Question: I use angularjs and angular-google-chart directive to make PieChart.
This is a working* example on <URL>

The A pie is with true data but i want to render something like B pie because I have on element ('mnhn') who have 99% of the data and the others elements are almost unselecteable on hover.
This is A pie rows data :
'''
var rows =[
{"c":[{"v":"mnhn"},{"v":<PHONE>}]},
{"c":[{"v":"um2"},{"v":36042}]},
{"c":[{"v":"mhnaix"},{"v":25346}]},
...
];
'''
This is B pie rows data
'''
// the only change is that i divided the value for "mnhn" by 15 and add the "f" property
var rows =[
{"c":[{"v":"mnhn"},{"v":420792.2,"f":<PHONE>}]},
{"c":[{"v":"um2"},{"v":36042,"f":36042}]},
{"c":[{"v":"mhnaix"},{"v":25346,"f":25346}]},
...
]
'''
Now the chart use the "v" property to calculate the percent but it also display this (wrong) percent on the tooltip on hover. I want to remove the percent from the tooltip or replace it by the "f" property (which can be a percent that i calculate).
Using with "f" property make the google-chart.js crash.
Any advice please ?
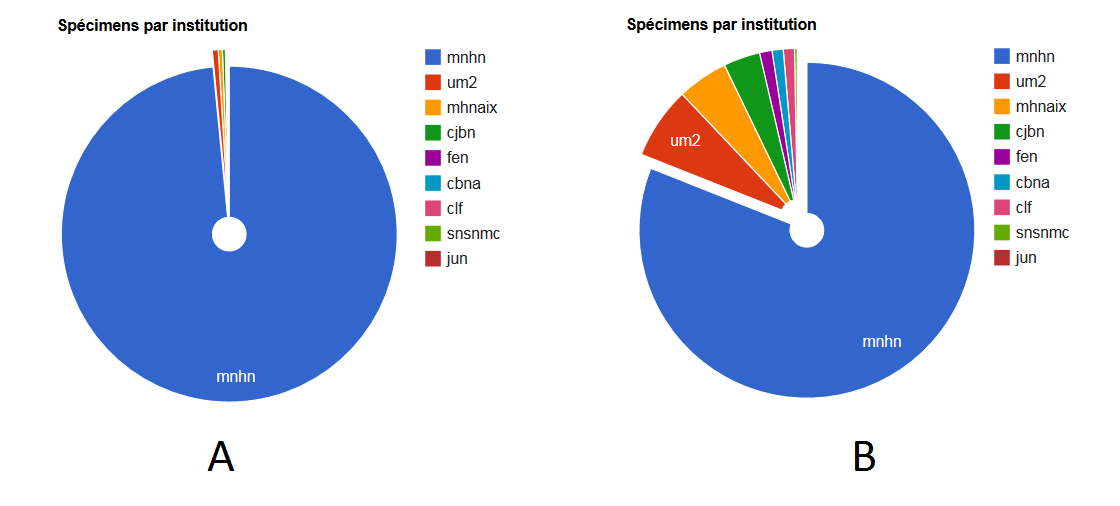
Answer: problem solved.
The plunckr was updated too.
'''
var rows =[
{"c":[{"v":"mnhn"},{"v":420792.2,"f":"<PHONE>"}]},
{"c":[{"v":"um2"},{"v":36042,"f":"36042"}]},
{"c":[{"v":"mhnaix"},{"v":25346,"f":"25346"}]},
...
'''
]
It display only the "f" value with the option . In the rows data the field "f" MUST BE A STRING TO WORK PROPERLY or the code crash. take 2 days to found it...